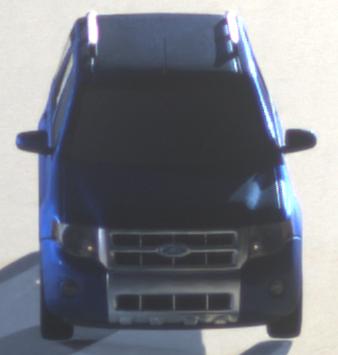
Make: Ford
Model: Escape Hybrid
Detailed model: -
Model produced from: 2004
Model produced until: 2012
Doors: 5
Color: blue
Road condition: dry road
Daytime: night
Contrast: high contrast